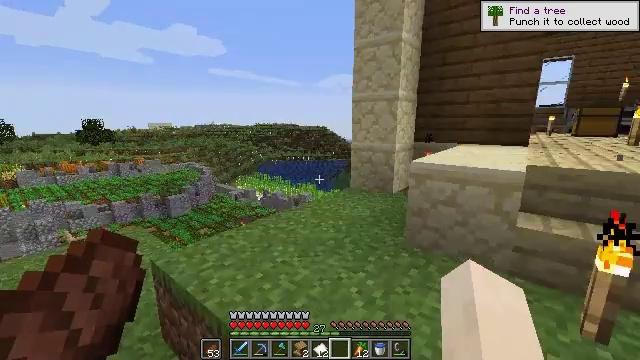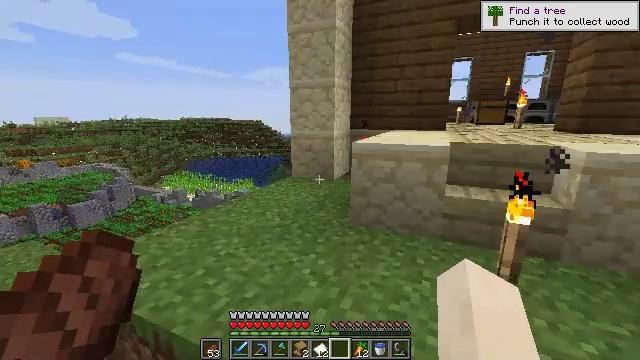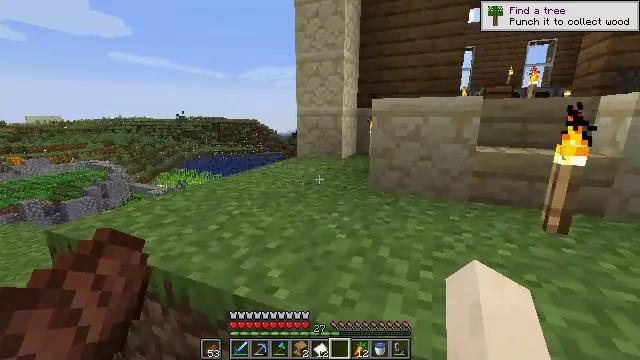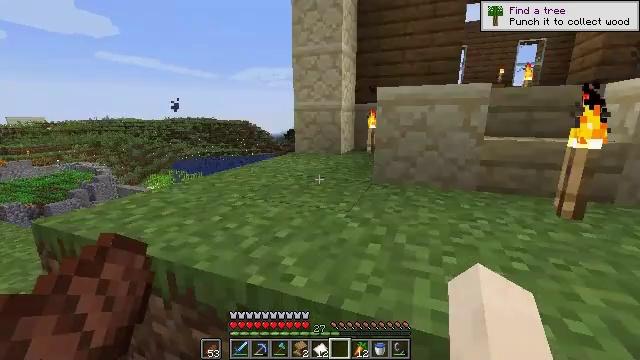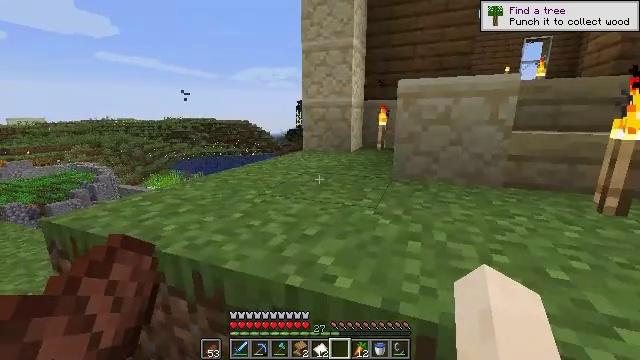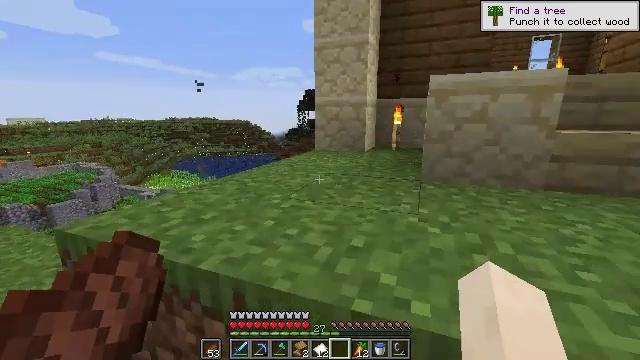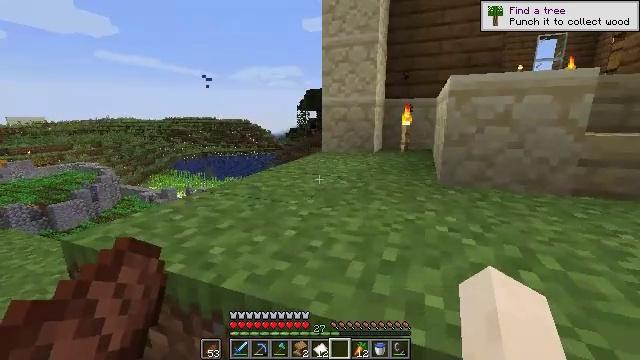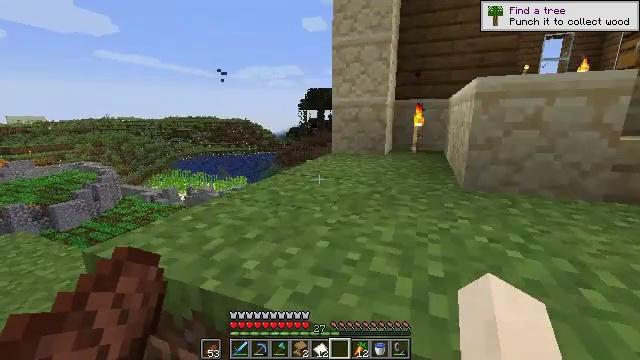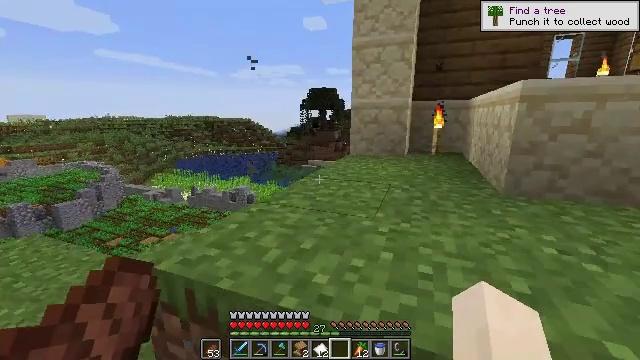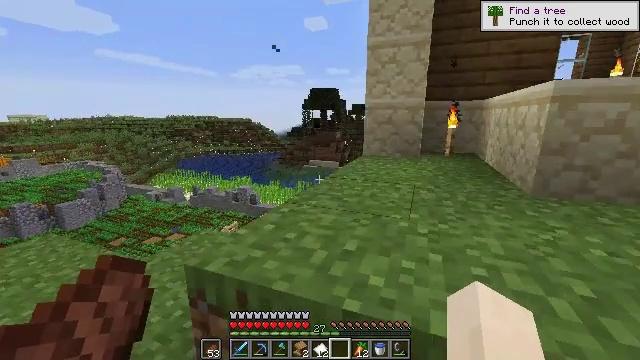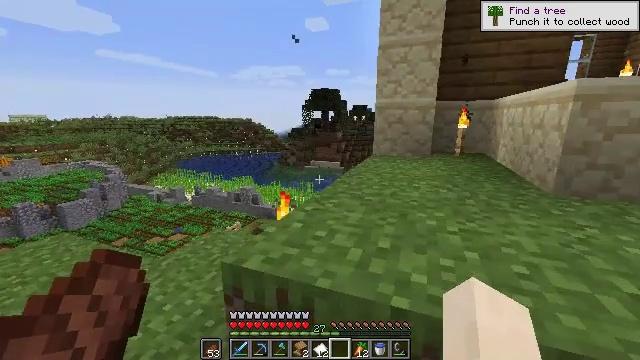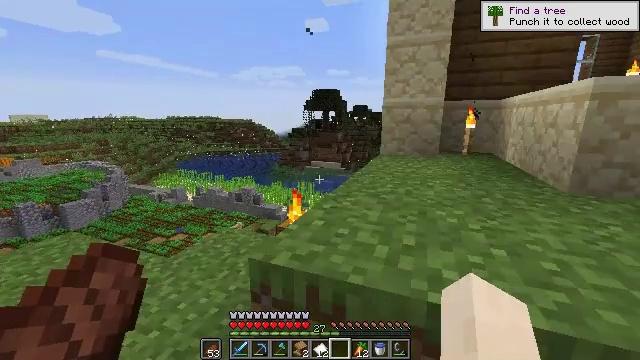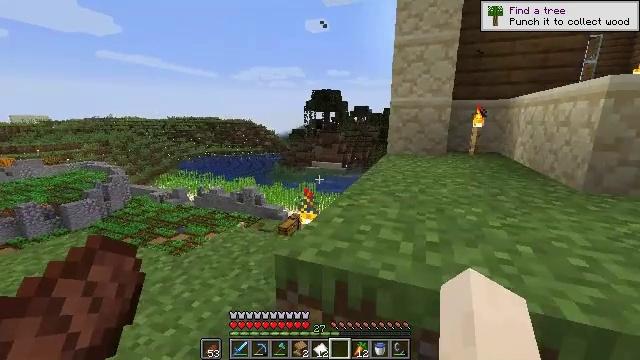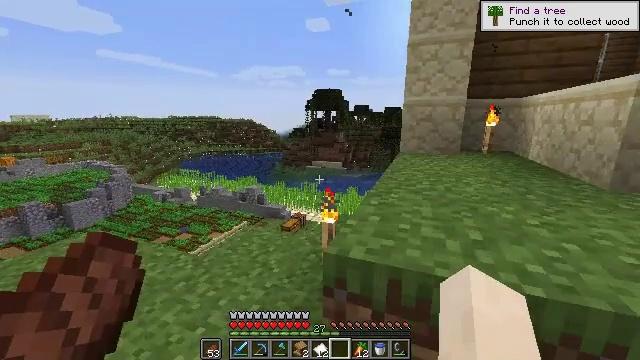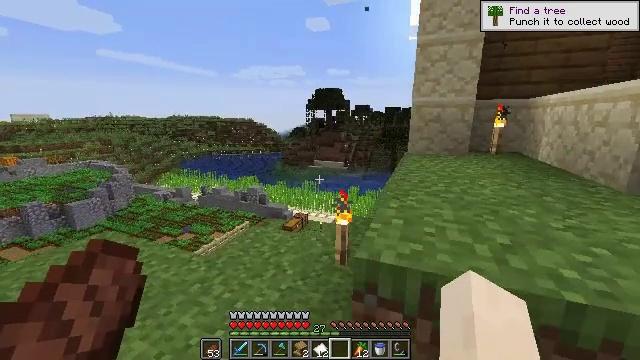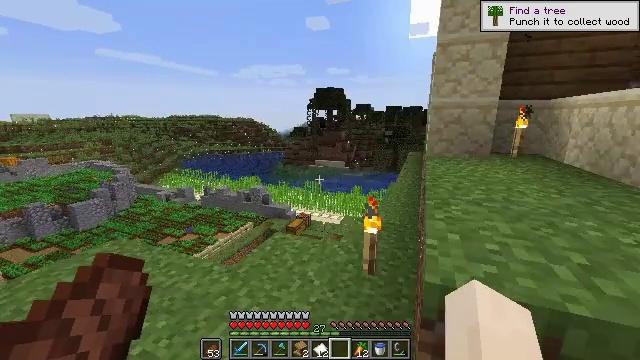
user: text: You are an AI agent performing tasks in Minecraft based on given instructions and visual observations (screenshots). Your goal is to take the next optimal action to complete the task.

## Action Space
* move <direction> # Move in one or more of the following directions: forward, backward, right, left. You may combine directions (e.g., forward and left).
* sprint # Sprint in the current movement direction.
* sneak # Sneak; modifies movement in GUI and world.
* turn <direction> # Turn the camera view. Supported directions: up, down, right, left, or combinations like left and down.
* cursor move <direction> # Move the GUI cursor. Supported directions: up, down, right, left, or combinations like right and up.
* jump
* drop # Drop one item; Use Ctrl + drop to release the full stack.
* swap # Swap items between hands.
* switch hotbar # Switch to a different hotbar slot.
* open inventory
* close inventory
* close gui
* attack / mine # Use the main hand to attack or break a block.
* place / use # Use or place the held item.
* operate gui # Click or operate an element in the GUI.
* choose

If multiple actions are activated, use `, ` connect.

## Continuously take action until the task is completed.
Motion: motion action
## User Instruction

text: Gather melon for food.
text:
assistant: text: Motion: move forward and move left, turn right and down
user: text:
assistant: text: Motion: move forward and move left
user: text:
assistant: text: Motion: move forward and move left, turn right
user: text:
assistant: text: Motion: move forward and move left
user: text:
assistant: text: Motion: move forward and move left
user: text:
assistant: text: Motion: move left
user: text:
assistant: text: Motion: move left
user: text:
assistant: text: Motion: move left
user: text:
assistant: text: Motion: move left
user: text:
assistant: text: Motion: move left
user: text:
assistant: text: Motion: move left
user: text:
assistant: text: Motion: move left
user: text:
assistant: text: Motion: move left
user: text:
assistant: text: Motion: move forward and move left
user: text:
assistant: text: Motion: move forward and move left
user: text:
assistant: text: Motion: move forward, sprint
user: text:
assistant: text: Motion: move forward, sprint, turn down
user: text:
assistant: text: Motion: move forward, sprint, turn right and down
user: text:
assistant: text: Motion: move forward, sprint
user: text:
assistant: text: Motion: move forward, sprint
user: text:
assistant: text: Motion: move forward, sprint, turn right and down
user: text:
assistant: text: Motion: move forward, sprint, turn right and down
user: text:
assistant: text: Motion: move forward, sprint
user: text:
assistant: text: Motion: move forward, sprint, turn down
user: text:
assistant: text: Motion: move forward, sprint, turn right and down
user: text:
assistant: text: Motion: move forward, sprint, turn right and down
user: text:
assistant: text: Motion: move forward, sprint, turn down
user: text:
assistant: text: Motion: move forward, sprint
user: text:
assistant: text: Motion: move forward, sprint
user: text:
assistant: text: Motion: move forward, sprint